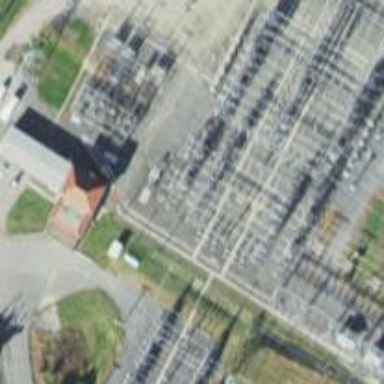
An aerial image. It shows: Switch for power supply.